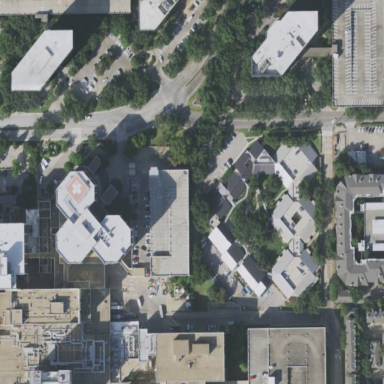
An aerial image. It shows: Healthcare facility identified as hospital.